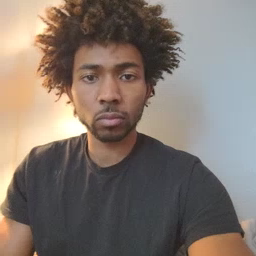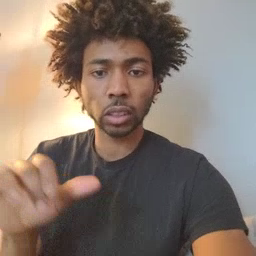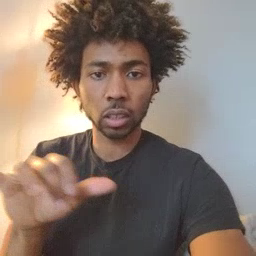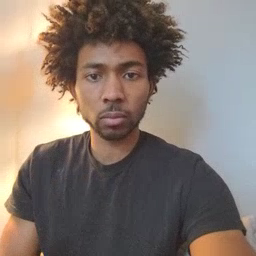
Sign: same